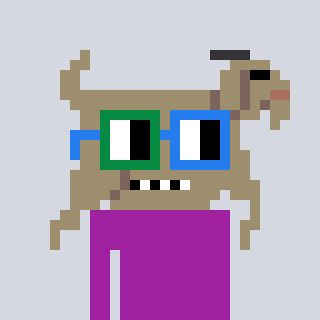
a pixel art character with square green and blue glasses, a goat-shaped head and a magenta-colored body on a cool background